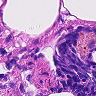
Metastatic tissue present: no